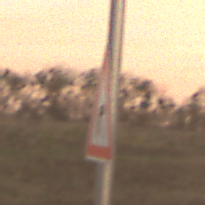
Verkehrszeichen: KurveRechts
Umgebung: Outdoor, Nature
Tageszeit: SunriseSunset
Wetter: PartlyCloudy
Licht: Natural
Jahreszeit: NotSpecified
Kontrast: LowContrast